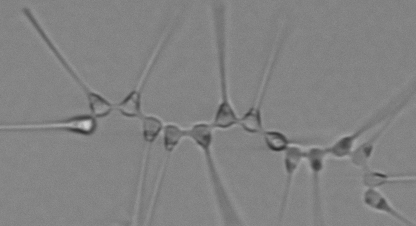
Label: Asterionellopsis_glacialis